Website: crate-barrel
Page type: customer-info-address
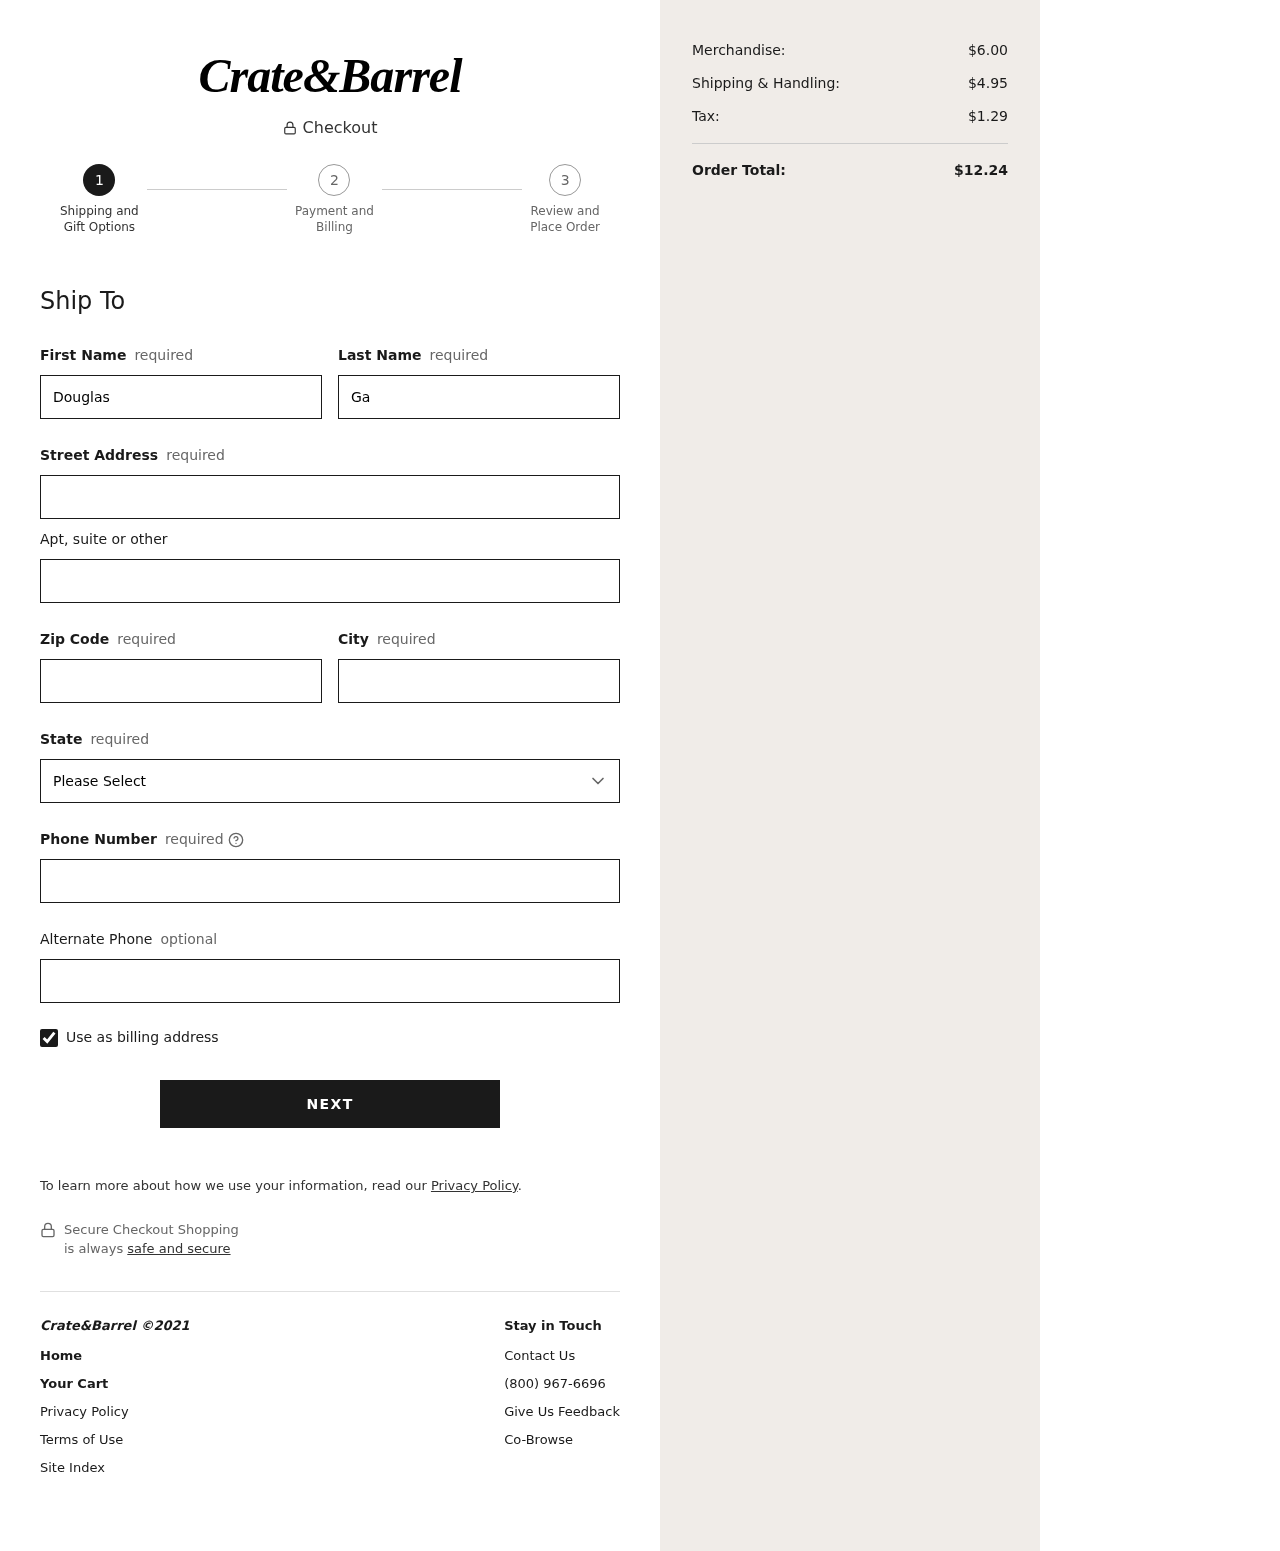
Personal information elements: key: PII_STATE
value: VI
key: PII_FIRSTNAME
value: Douglas
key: PII_LASTNAME
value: Gay
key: PII_STREET
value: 190 Sylvia Mountain Suite 714
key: PII_POSTCODE
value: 28276
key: PII_CITY
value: Port Christopher
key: PII_PHONE
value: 9947164093
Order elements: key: ORDER_SUBTOTAL
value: $6.00
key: ORDER_SHIPPING_COST
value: $4.95
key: ORDER_TAX
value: $1.29
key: ORDER_TOTAL
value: $12.24